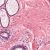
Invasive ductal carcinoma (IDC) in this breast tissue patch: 0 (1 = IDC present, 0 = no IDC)